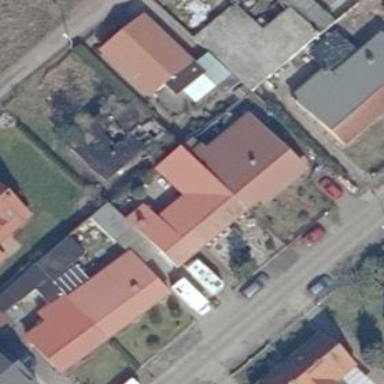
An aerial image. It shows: Semidetached house.